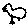
Label: bird